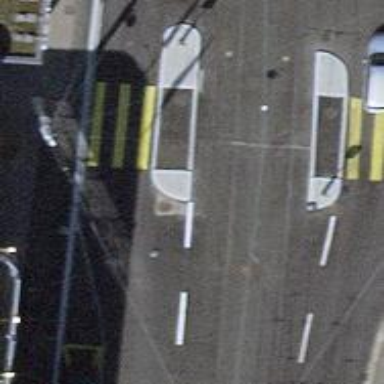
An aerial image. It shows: Footway with marked crossing. The surface is asphalt.